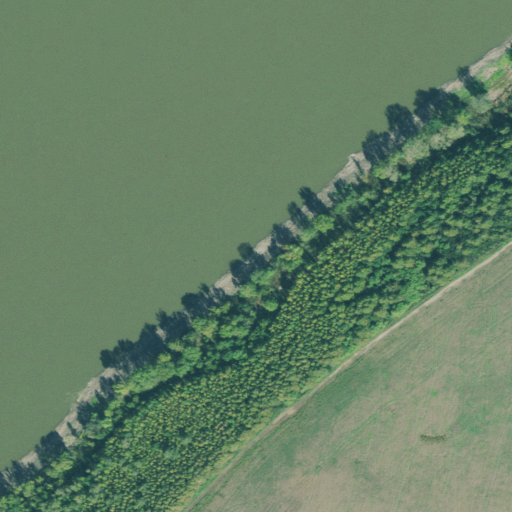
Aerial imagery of levee in Tennessee named Linwood Bend Revetment containing open water, cultivated crops, and low intensity development